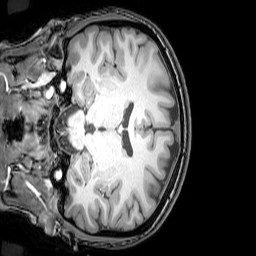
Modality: T1w
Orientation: coronal
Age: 26
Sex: female
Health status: healthy
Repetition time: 0.081 s
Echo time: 0.037 s